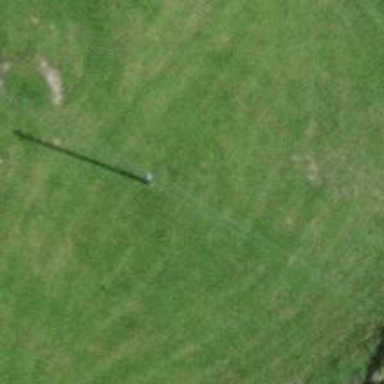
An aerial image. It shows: Minor power line.